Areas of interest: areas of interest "Art Gallery"
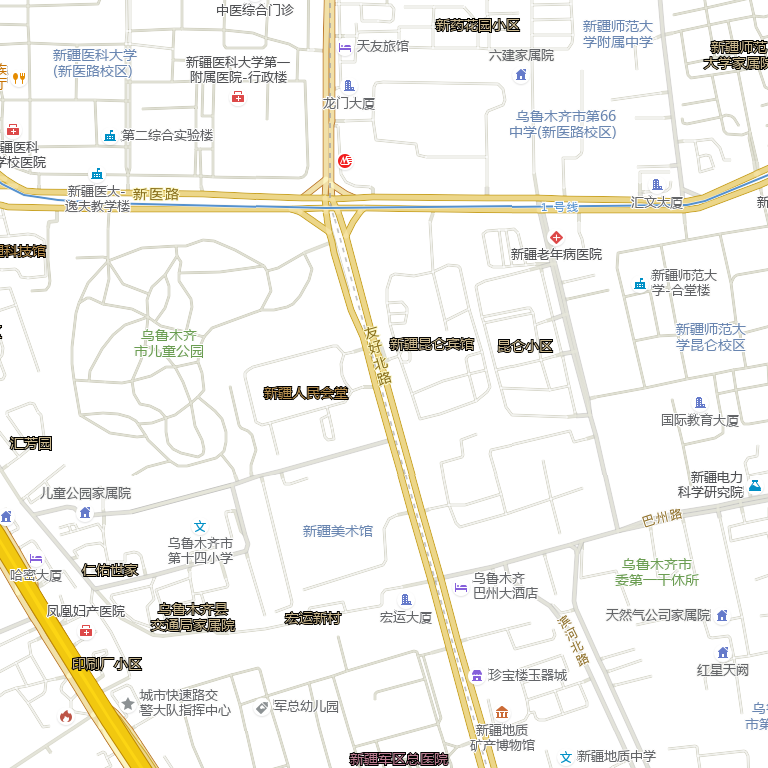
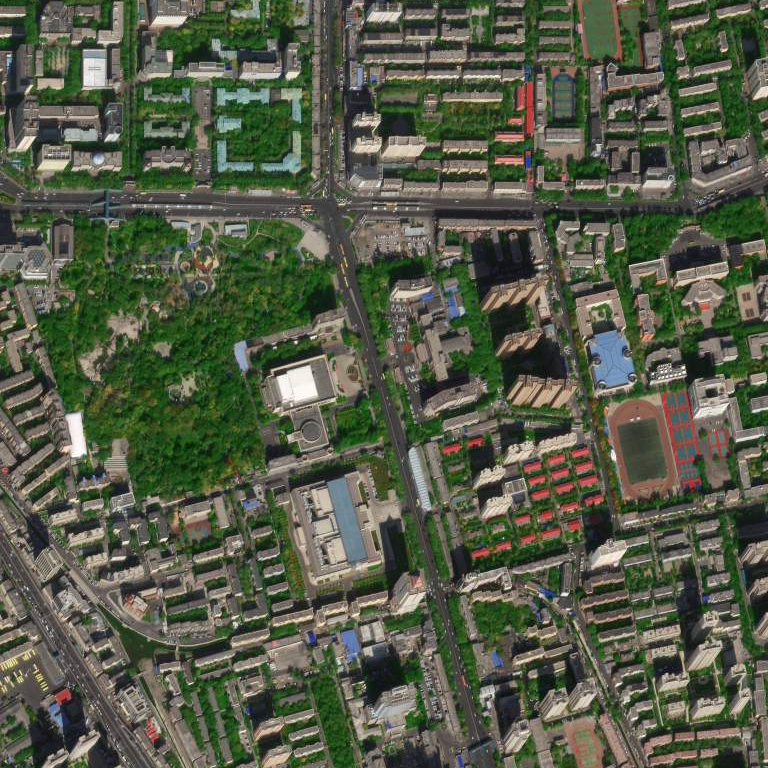